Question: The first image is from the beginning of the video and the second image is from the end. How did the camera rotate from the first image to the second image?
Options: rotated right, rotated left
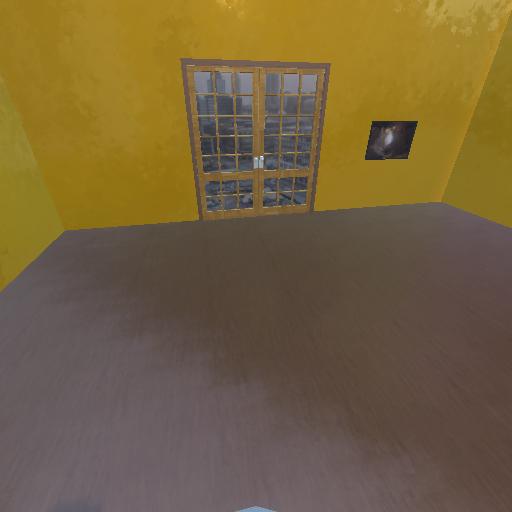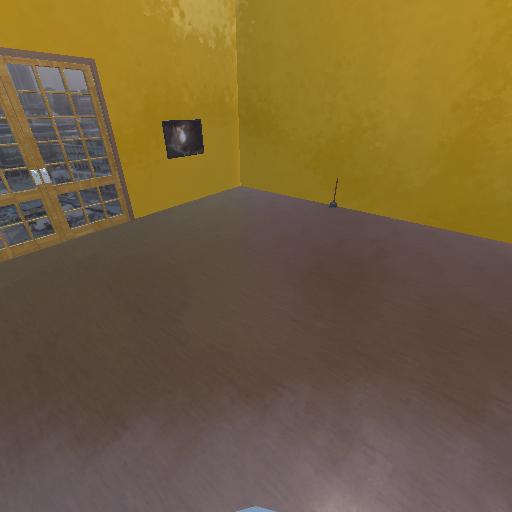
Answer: rotated right